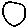
Label: moon